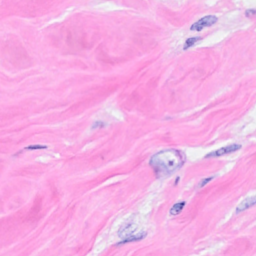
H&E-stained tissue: Breast